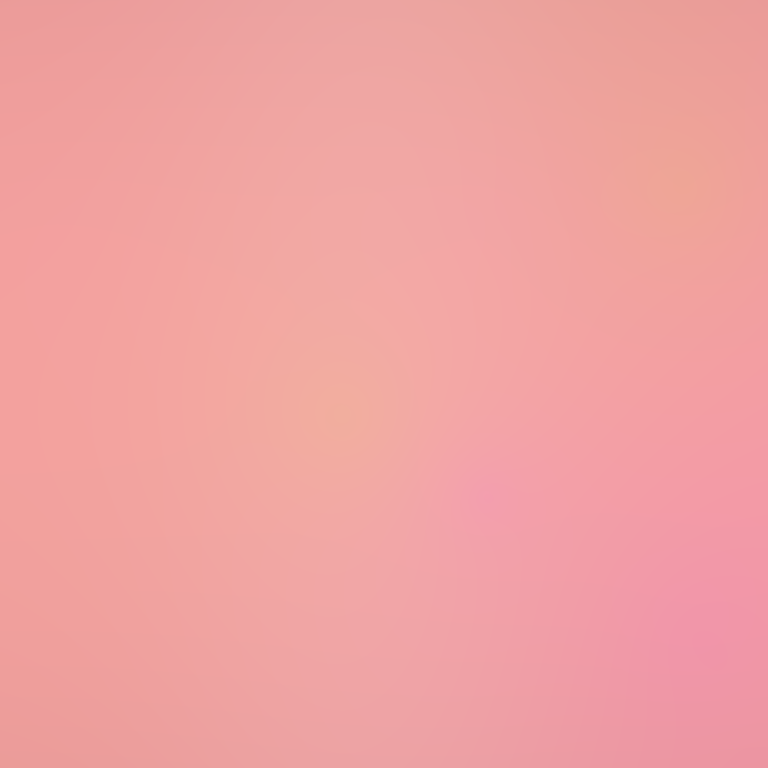
Abstract light effect, smooth gradient from soft pink to warm peach, serene atmosphere, diffuse glow, no room, no furniture, no objects.